Question: I have qr code in 'PIL Image' and some Arabic text and trying to put the qr Image on a pdf file.
I'm using 'reportlab.pdfgen''s 'canvas'.
After a lot of searching I found 'arabic_reshaper', someone's project that didn't work, and after reading the source code of 'textobject.py' I found that I need to install 'pyfribidi', installed it, and used 'drawString(x,y,"mrbH",RTL)' nothing happens.
I'm using 'arabic_reshaper' as described in the repository, and the 'RTL' from 'pyfribidi'
'''
import arabic_reshaper
reshaped = arabic_reshaper.reshape(exam_name)
c.drawString(x - 100, y - 20, reshaped, direction=RTL)
'''
The result is always the same, as you can see on the right the English strings appear normally, the Arabic ones appear as black pixels :

If you have any other recommendations for another library that will be also appreciated.
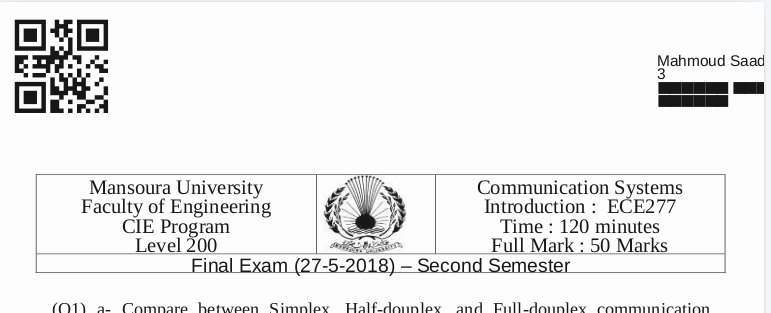
Answer: Thanks to some developers who noted that the problem is caused by the font I was able to fix it.
First I downloaded an Arabic 'TTF' font, and as I'm using 'linux' I placed it in ''/usr/share/fonts'' then I did the following:
'''
import reportlab
import arabic_reshaper
from bidi.algorithm import get_display
from reportlab.pdfbase import pdfmetrics
from reportlab.pdfbase.ttfonts import TTFont
// BASE_DIR = os.path.dirname(os.path.dirname(os.path.abspath(__file__)))
reportlab.rl_config.TTFSearchPath.append(str(settings.BASE_DIR))
pdfmetrics.registerFont(TTFont('Arabic', '/usr/share/fonts/tradbdo.TTF'))
ar = arabic_reshaper.reshape(u'l`rby@')
ar = get_display(ar)
canvas.setFont('Arabic', 32)
canvas.drawString(x - 100, y, ar)
'''
and now everything is working just fine.
<URL>